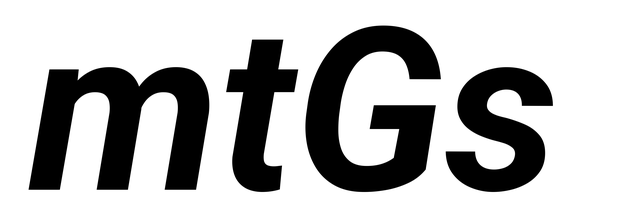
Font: Roboto-Italic_Bold_Italic